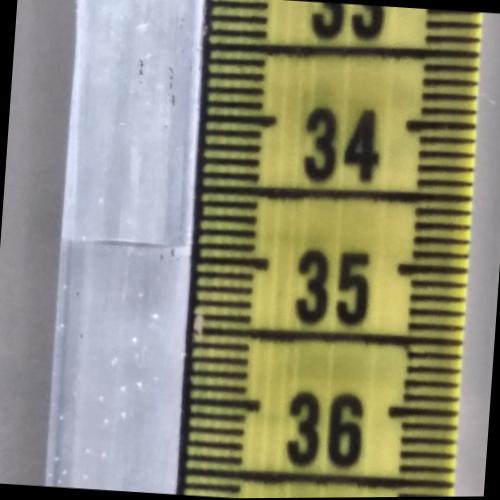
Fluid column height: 34.9 cm